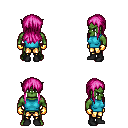
a pixel art fantasy rpg character, male body template, orc, green skin, teal sleeveless shirt, gold greaves, pink unkempt hairstyle, gold gloves, black shoes, four views (front, back, left, right), 2x2 character sprite sheet, small pixel art, hard edges, no anti-aliasing